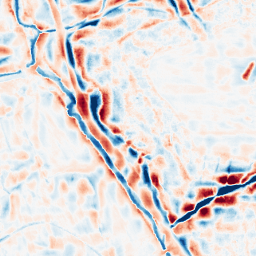
Category: wavelet
Decomposition family: wavelet_dwt
Decomposition parameters: wavelet: coif2
level: 4
Upsampling method: sinc_blackman
Upsampling parameters: scale: 8
kernel_size: 16
Upsampling scale: 8